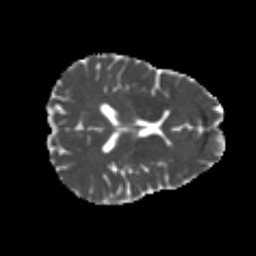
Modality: MD
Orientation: axial
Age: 24
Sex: female
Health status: healthy
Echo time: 0.074 s